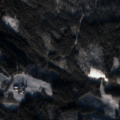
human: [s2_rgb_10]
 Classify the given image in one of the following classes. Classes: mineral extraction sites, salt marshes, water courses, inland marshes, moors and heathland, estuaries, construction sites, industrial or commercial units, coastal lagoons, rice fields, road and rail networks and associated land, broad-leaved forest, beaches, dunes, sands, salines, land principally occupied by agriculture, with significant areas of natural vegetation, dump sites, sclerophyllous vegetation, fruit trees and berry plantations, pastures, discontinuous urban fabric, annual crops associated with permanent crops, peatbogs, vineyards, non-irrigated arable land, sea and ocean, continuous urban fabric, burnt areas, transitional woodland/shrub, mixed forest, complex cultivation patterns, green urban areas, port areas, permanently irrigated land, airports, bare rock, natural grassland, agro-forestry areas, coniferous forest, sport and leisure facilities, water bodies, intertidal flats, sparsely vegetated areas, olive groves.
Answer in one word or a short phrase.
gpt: coniferous forest, mixed forest, transitional woodland/shrub